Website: slack
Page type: payment
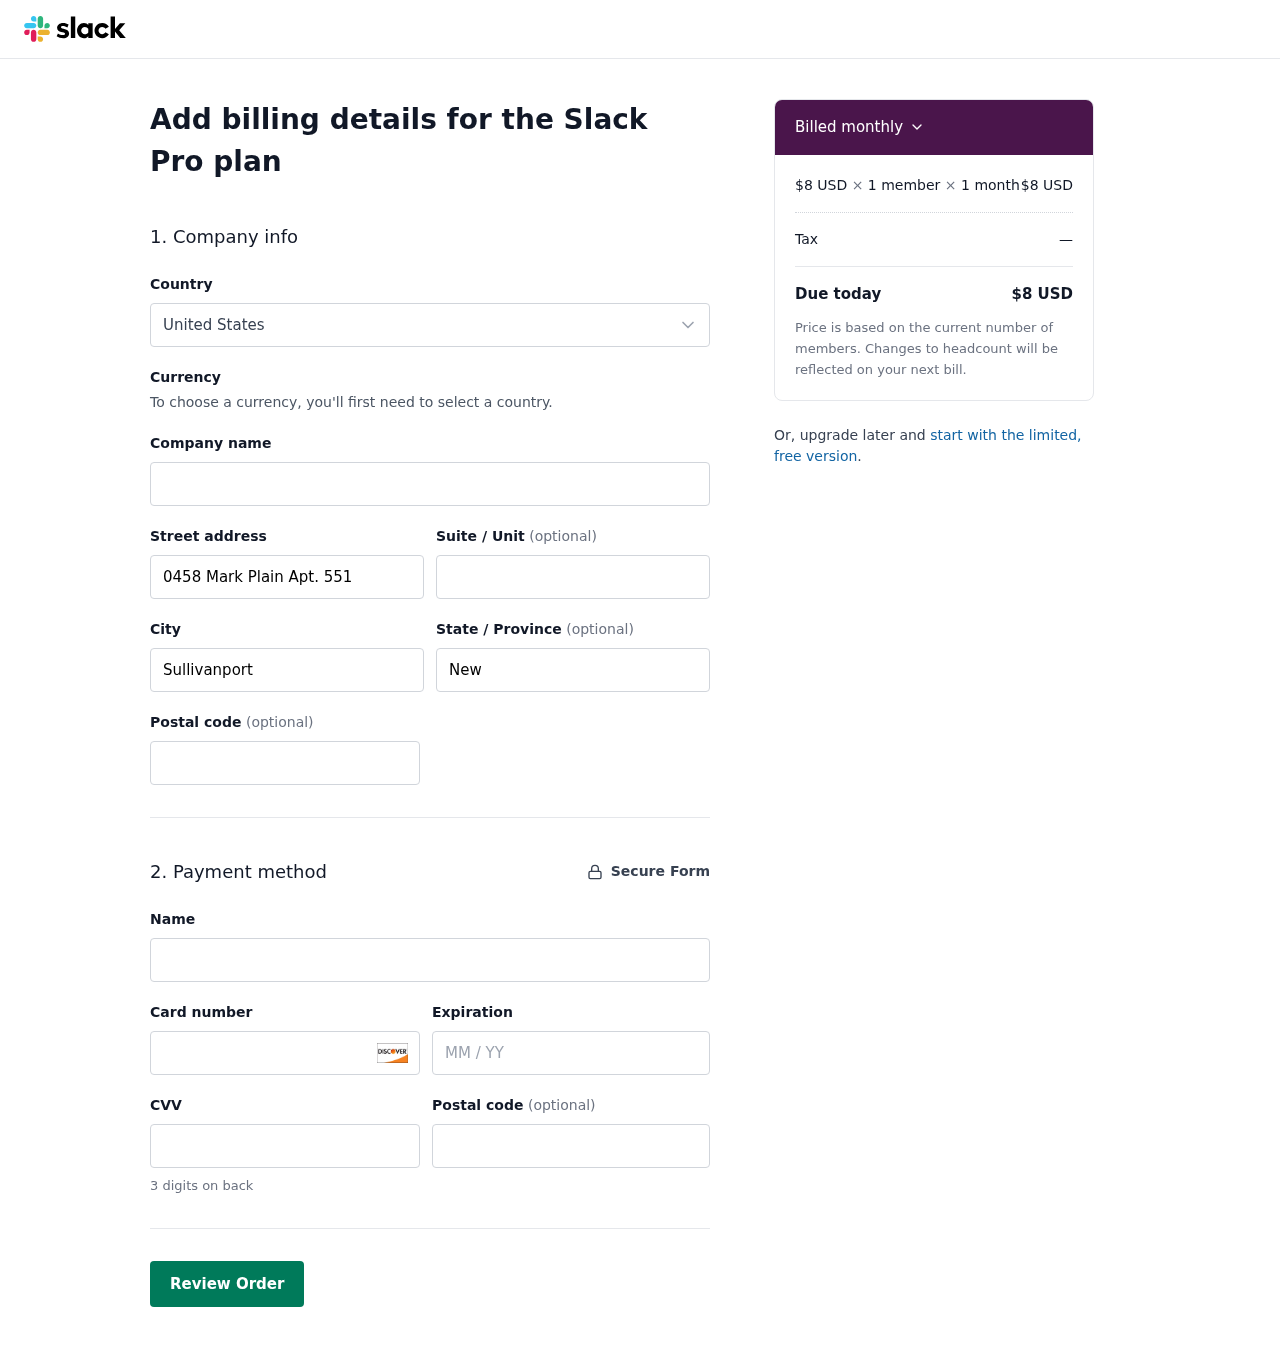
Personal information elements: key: PII_COUNTRY
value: United States
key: PII_STREET
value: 0458 Mark Plain Apt. 551
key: PII_CITY
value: Sullivanport
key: PII_STATE
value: New Hampshire
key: PII_POSTCODE
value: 46833
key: PII_FULLNAME
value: Brian Martin
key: PII_CARD_NUMBER
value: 6011 9122 4934 2635
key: PII_CARD_EXPIRY
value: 04/28
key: PII_CARD_CVV
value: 666
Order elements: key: ORDER_PRICE_PER_MEMBER
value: $8 USD
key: ORDER_NUM_MEMBERS
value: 1 member
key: ORDER_NUM_MONTHS
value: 1 month
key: ORDER_SUBTOTAL
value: $8 USD
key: ORDER_TAX
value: —
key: ORDER_TOTAL
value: $8 USD